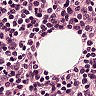
Metastatic tissue present: no